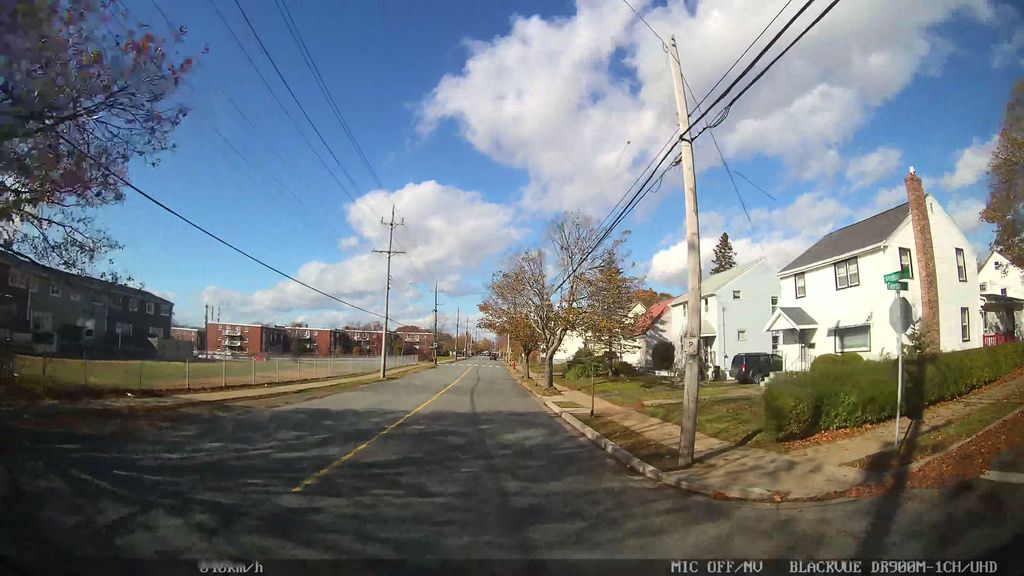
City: halifax